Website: apple
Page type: customer-info-address
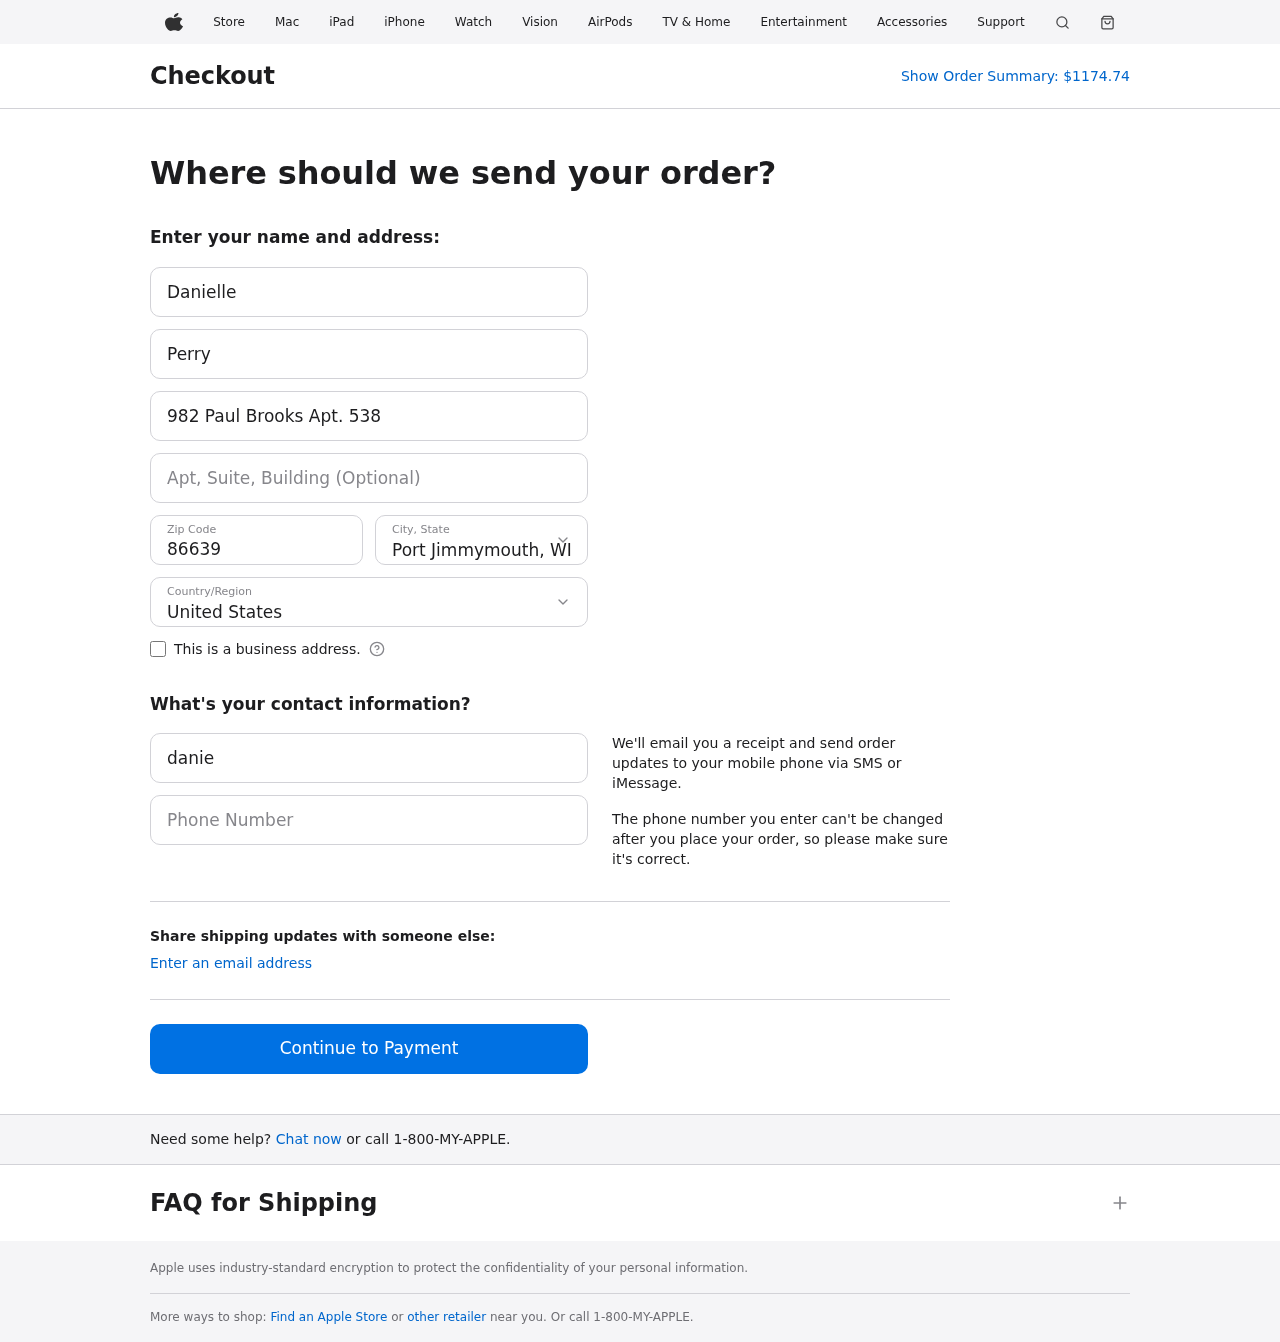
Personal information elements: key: PII_CITY_STATE
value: Port Jimmymouth, WI
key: PII_COUNTRY
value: United States
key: PII_EMAIL
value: danielleperry@yahoo.com
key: PII_FIRSTNAME
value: Danielle
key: PII_LASTNAME
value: Perry
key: PII_PHONE
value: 9253734575
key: PII_POSTCODE
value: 86639
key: PII_STREET
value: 982 Paul Brooks Apt. 538
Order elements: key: ORDER_TOTAL
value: $1174.74